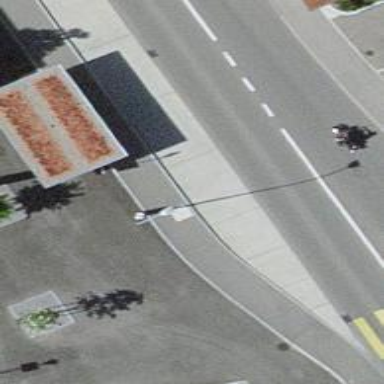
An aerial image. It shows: Bus stop with platform for public transport.